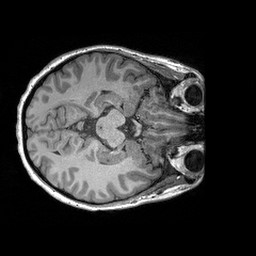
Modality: T1w
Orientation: axial
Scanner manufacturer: siemens
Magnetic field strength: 3 T
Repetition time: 2.3 s
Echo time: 0.00298 s